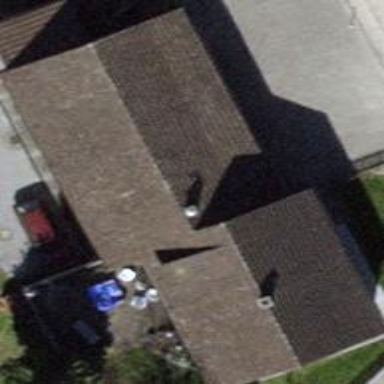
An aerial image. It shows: Gabled roof house.